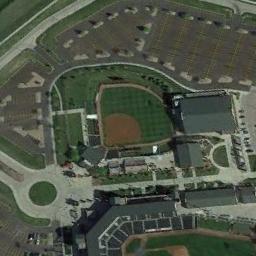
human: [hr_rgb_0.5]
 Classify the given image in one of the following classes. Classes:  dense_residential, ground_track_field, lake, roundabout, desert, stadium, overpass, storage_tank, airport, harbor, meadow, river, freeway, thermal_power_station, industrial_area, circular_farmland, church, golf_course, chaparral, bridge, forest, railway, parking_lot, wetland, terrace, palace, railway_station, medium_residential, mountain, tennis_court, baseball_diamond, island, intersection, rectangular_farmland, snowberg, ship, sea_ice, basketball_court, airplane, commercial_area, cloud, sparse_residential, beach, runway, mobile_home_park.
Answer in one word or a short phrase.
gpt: baseball_diamond